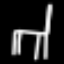
Label: chair